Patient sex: M
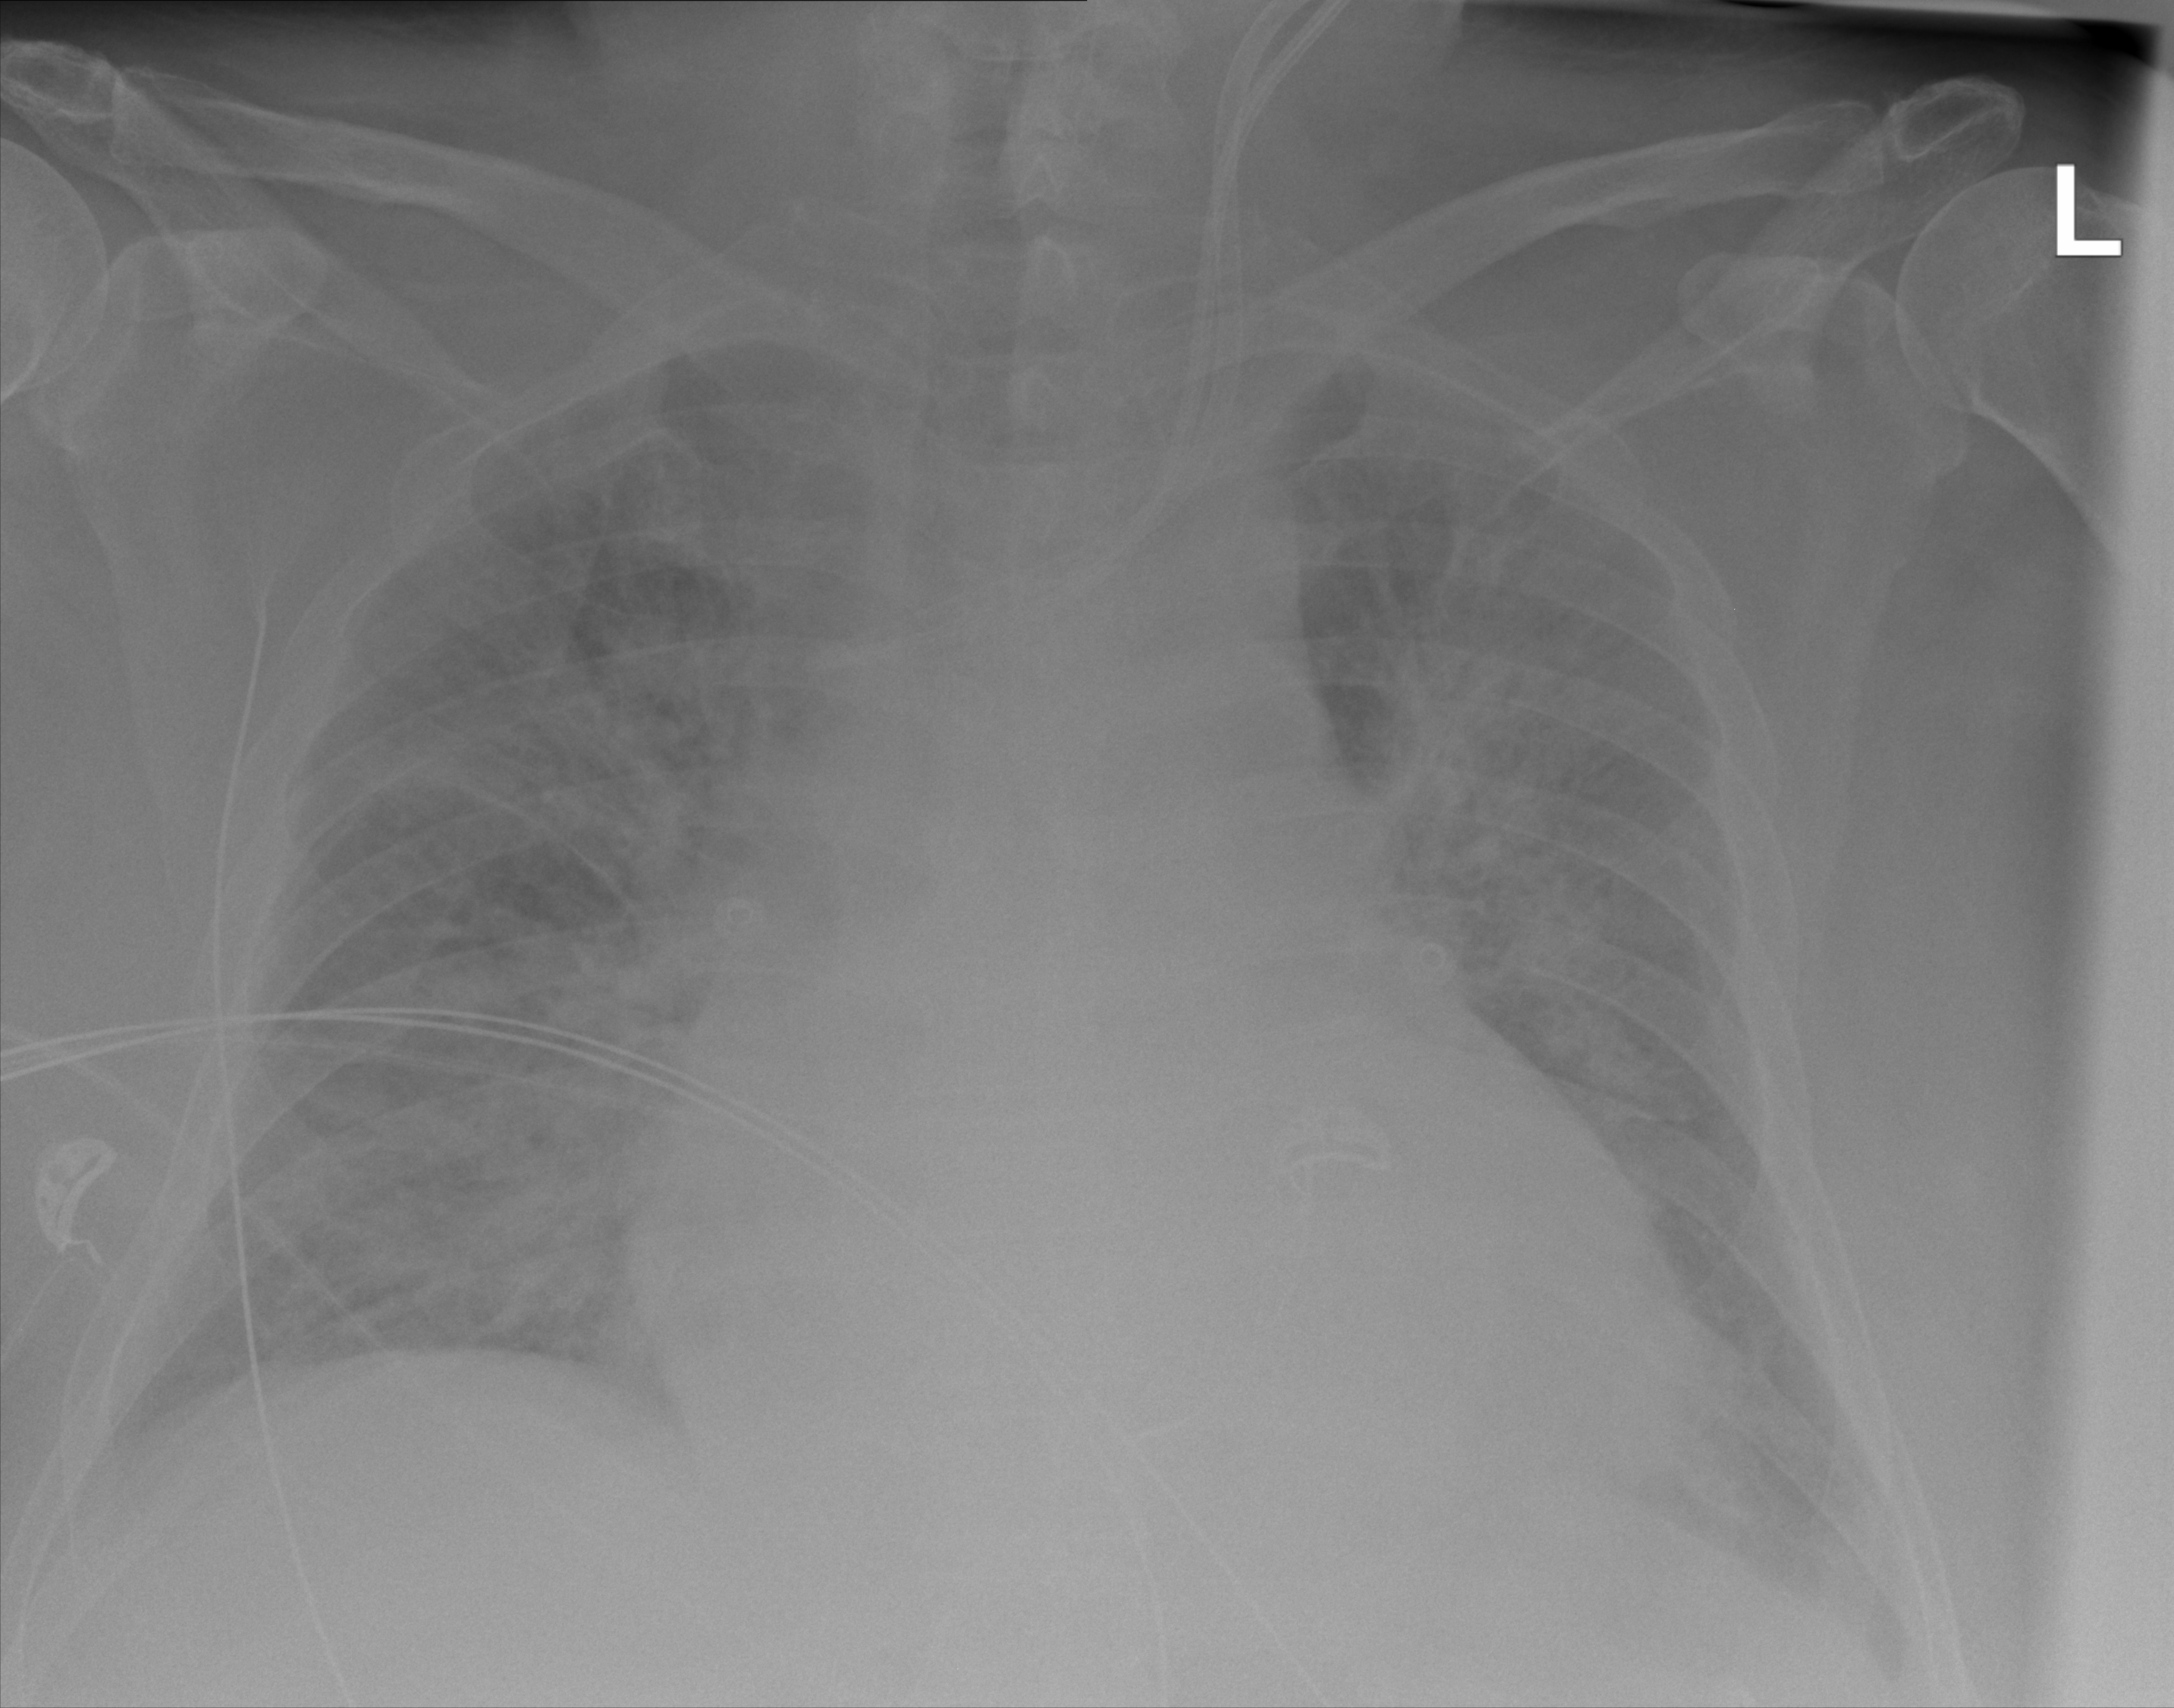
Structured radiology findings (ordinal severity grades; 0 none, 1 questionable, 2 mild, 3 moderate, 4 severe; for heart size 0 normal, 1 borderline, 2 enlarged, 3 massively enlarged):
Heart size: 2
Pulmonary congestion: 3
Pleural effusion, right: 1
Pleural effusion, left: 2
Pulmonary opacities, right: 3
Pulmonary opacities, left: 3
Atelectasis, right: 2
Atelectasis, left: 2